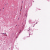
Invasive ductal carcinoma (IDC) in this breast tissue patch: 0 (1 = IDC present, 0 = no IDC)